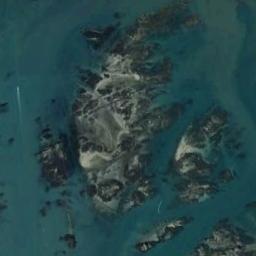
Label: island